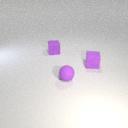
small purple rubber cube behind small purple rubber sphere